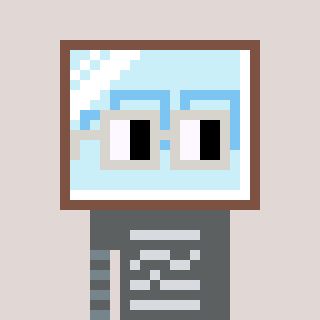
a pixel art character with square light gray glasses, a mirror-shaped head and a grayscale-colored body on a warm background